Question: I am trying initialise values by using functions of 'calculate' and 'calculateBoundary' in 'ViewController2'. I got an run time error, shown in the image below.
User inputs values of forces, spring stiffnesses and spring number which are then passed into 'forceView2', 'stiffView2' and 'springNumView2', by 'prepareforsegue'.
'''
public func calculate (f:[Float], s:[Float], n:NSInteger) -> [Float]
public func calculateBoundary (inout f:[Float], s:[Float], n:NSInteger) -> (forceBound1:Float, forceBound2: Float, displacement:[Float])
'''
'''
import UIKit
class ViewController2: UIViewController , UITableViewDelegate, UITableViewDataSource {
@IBOutlet var tableview2: UITableView!
var forceView2 = [Float]()
var stiffView2 = [Float]()
var springNumView2 : NSInteger = NSInteger()
var forceB1 : Float
var forceB2 : Float
var SpringD : [Float]
'''
override init () {
'''
if(isCheckedGlobal) {
(forceB1,forceB2,SpringD) = calculateBoundary(&forceView2, stiffView2, springNumView2) }
else {
SpringD = calculate(forceView2, stiffView2, springNumView2)
self.forceB1 = forceView2[0]
self.forceB2 = 0.0 }
super.init()
}
required init(coder aDecoder: NSCoder) {
fatalError("init(coder:) has not been implemented")
}
}
'''

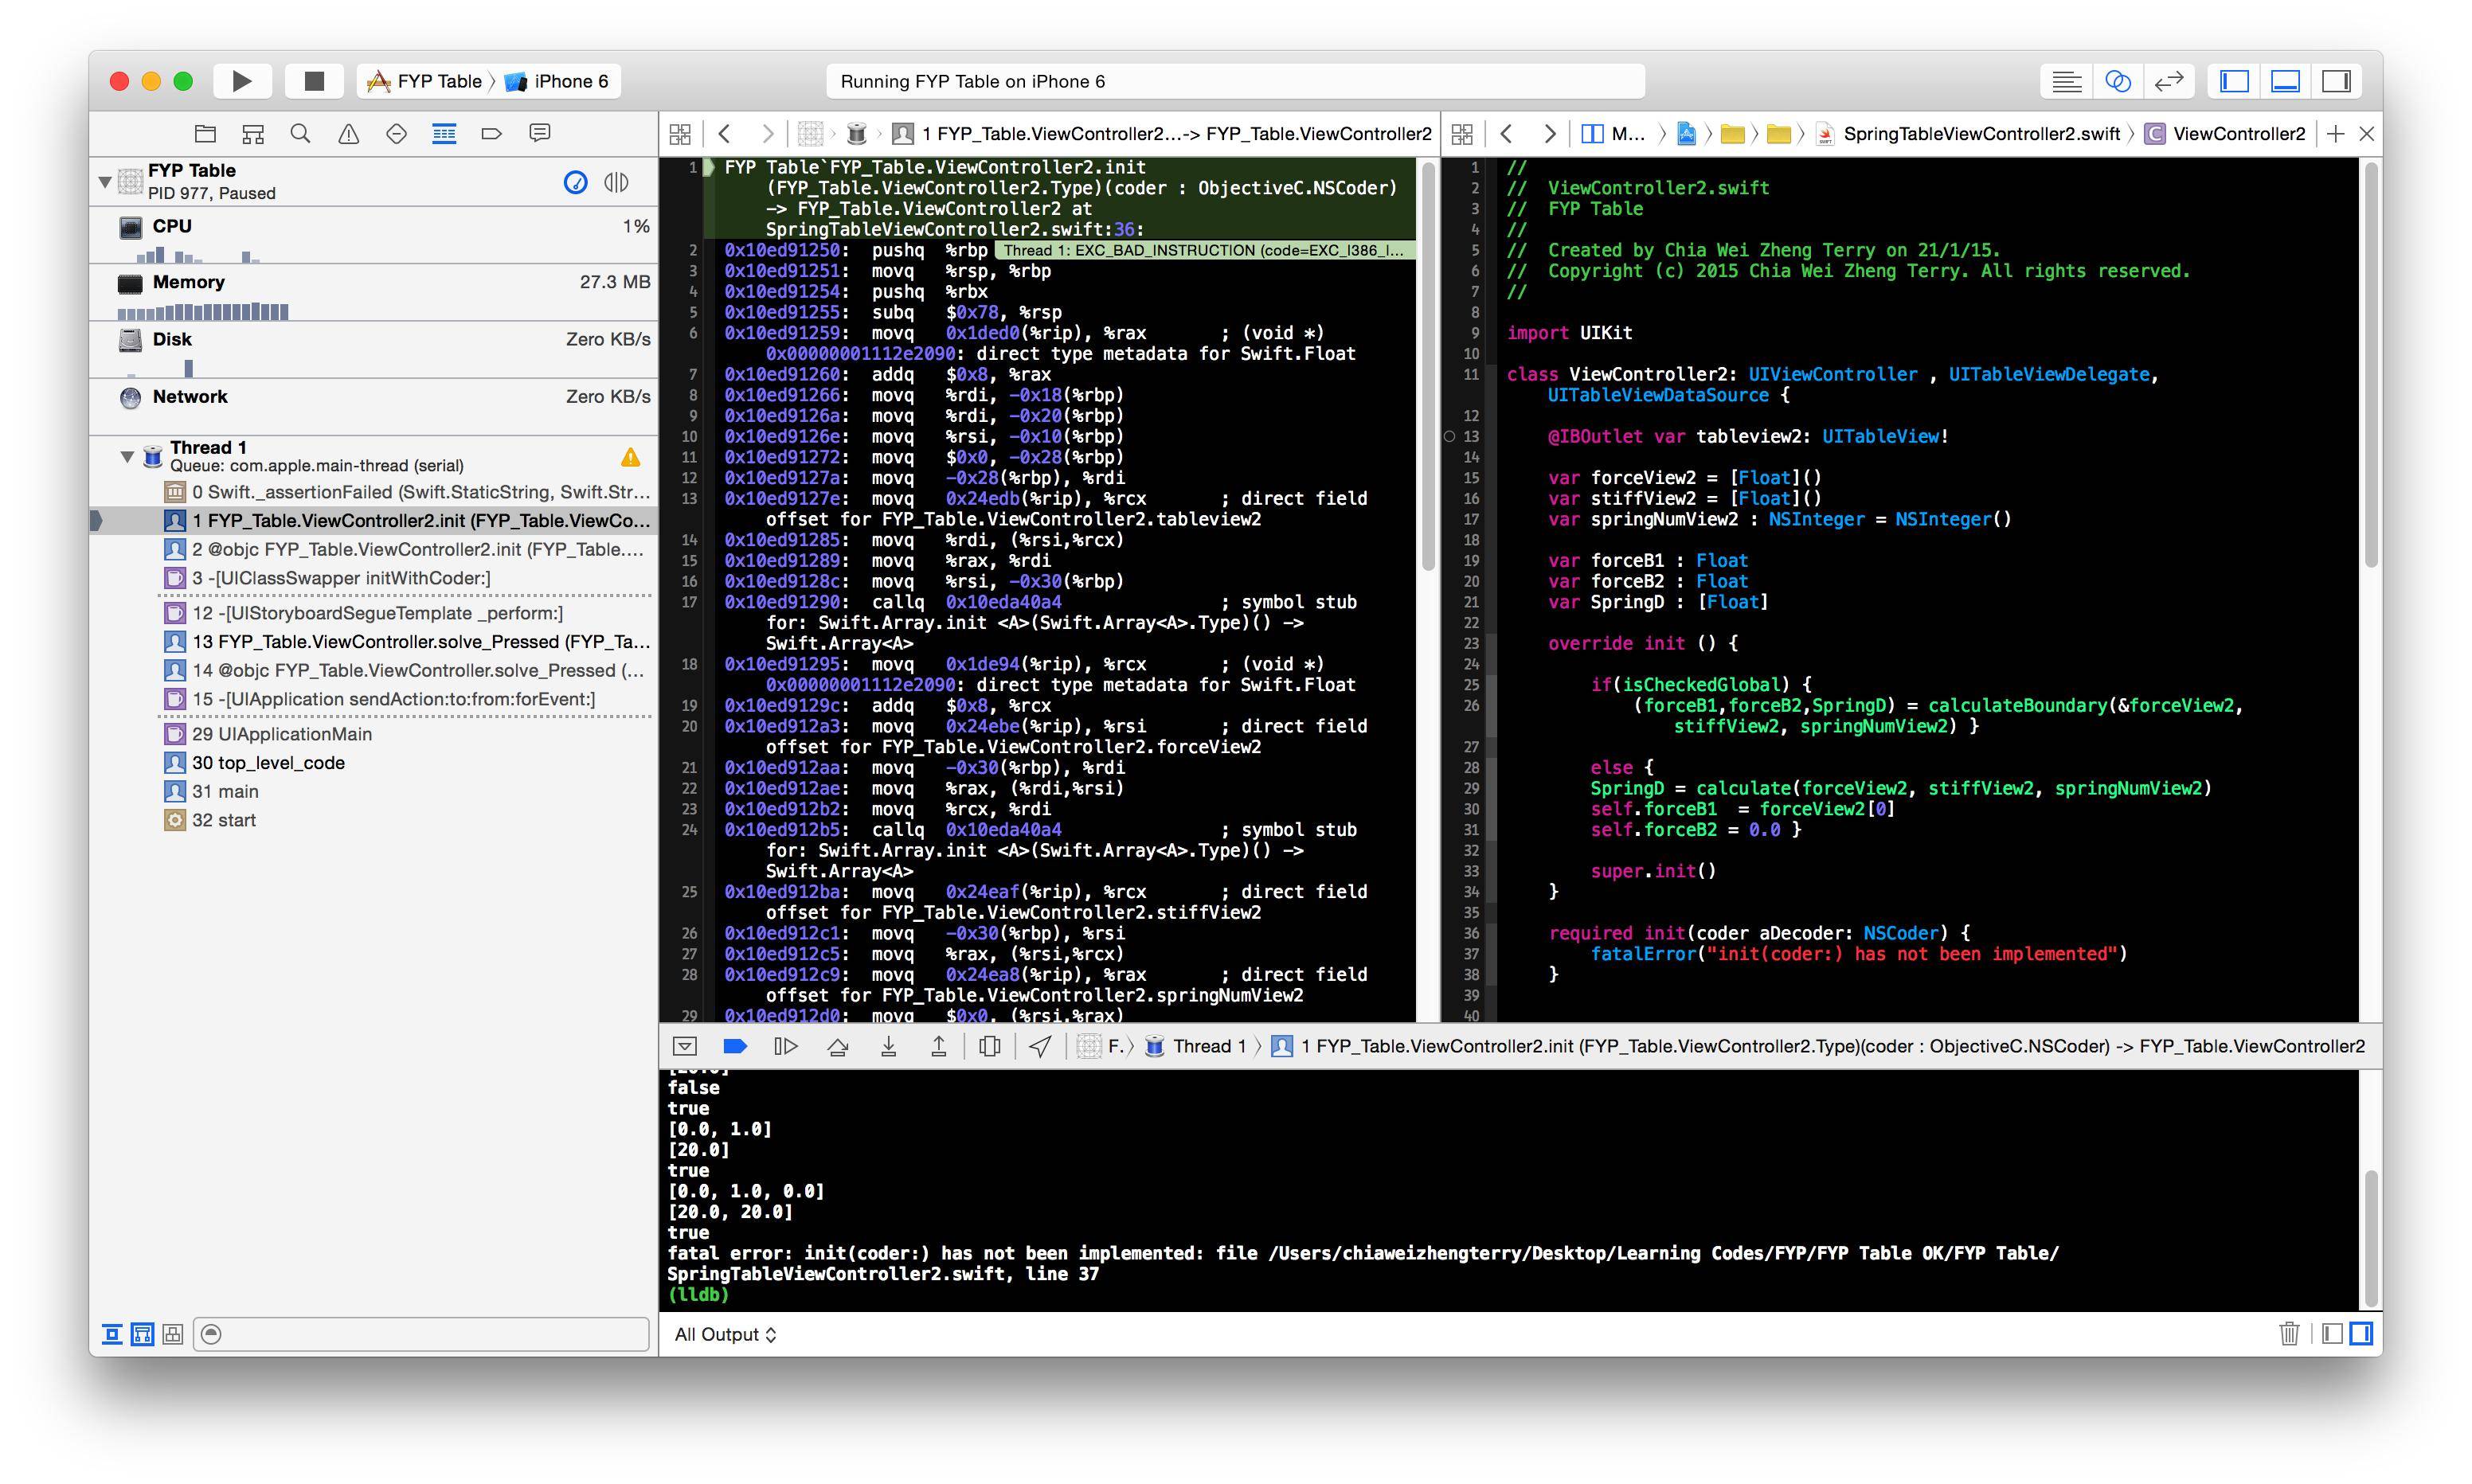
Answer: The required init is missing, put it below your outlets:
'''
required init(coder aDecoder: NSCoder) {
super.init(coder: aDecoder)
}
'''
You should never do a comparison if boolType == true is redundant.
'''
If isCheckedGlobal {...}
'''
If you need the opposite comparison just add ! In front of it:
'''
If !isCheckedGlobal {...}
if isCheckedGlobal {
(forceB1,forceB2,springD) = calculateBoundary(&forceView2, stiffView2, springNumView2)
} else {
springD = calculate(forceView2, stiffView2, springNumView2)
forceB1 = forceView2[0]
forceB2 = 0.0
}
'''